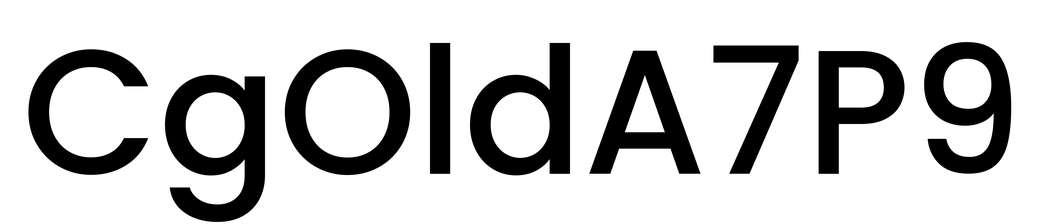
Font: Poppins-Medium